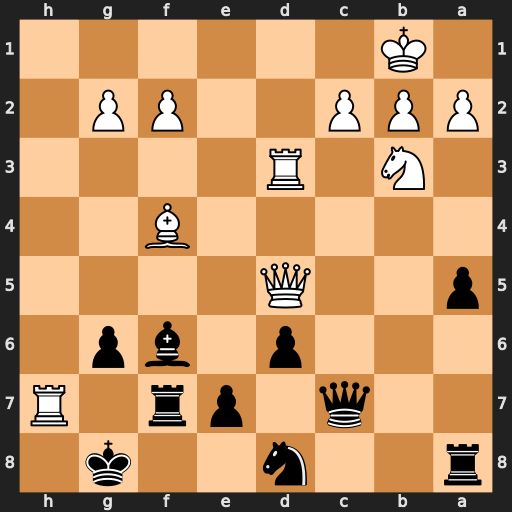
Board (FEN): r2n2k1/2q1pr1R/3p1bp1/p2Q4/5B2/1N1R4/PPP2PP1/1K6
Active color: b
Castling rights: -
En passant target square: -
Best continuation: Rc8 Rc3 Bxc3 Rxf7 Nxf7